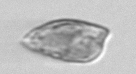
Label: Prorocentrum_dentatum